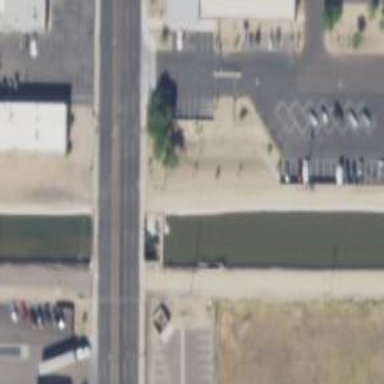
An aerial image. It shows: Canal.